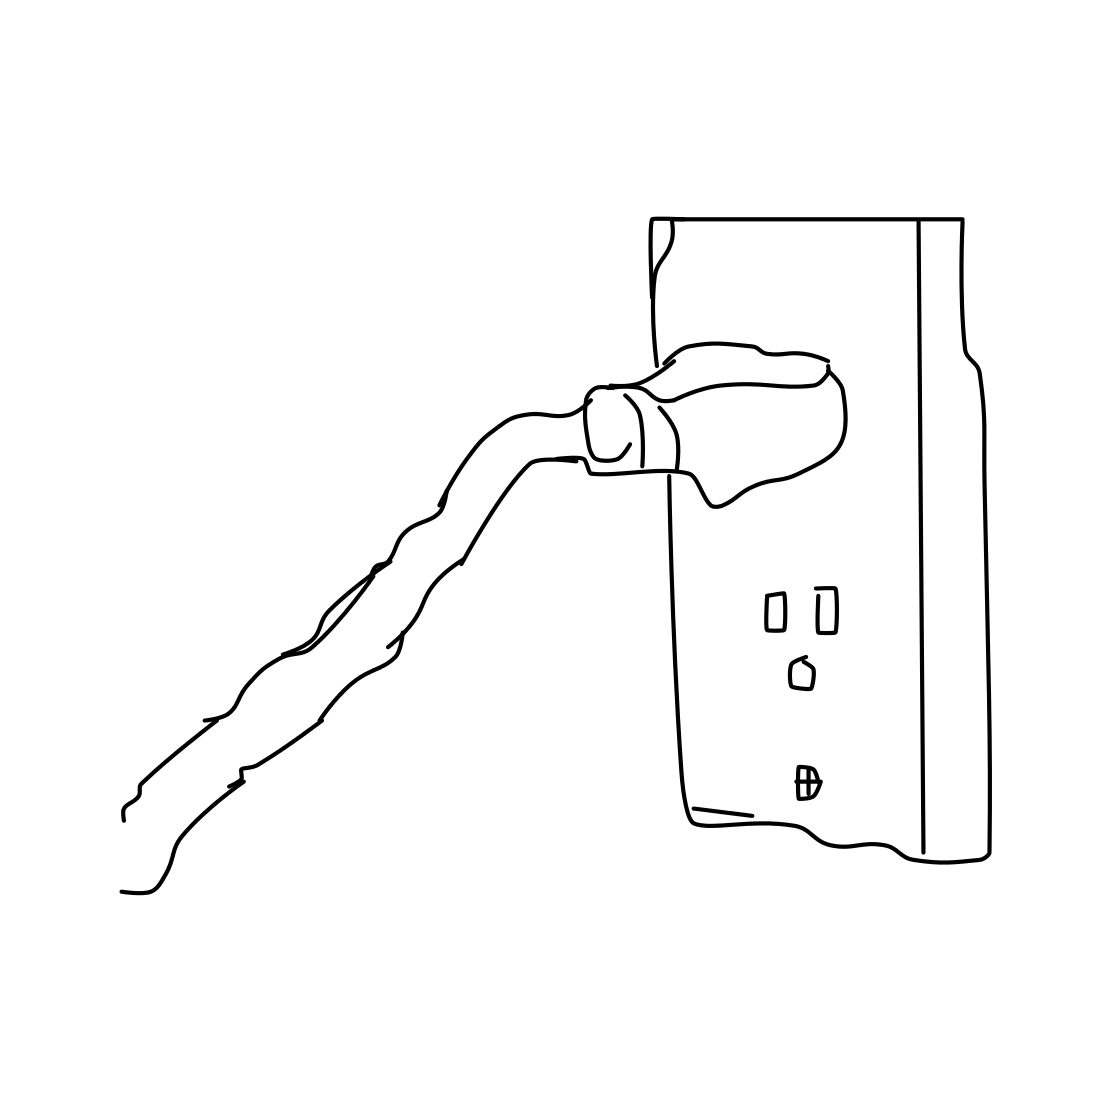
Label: power outlet